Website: lowes
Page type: review-order
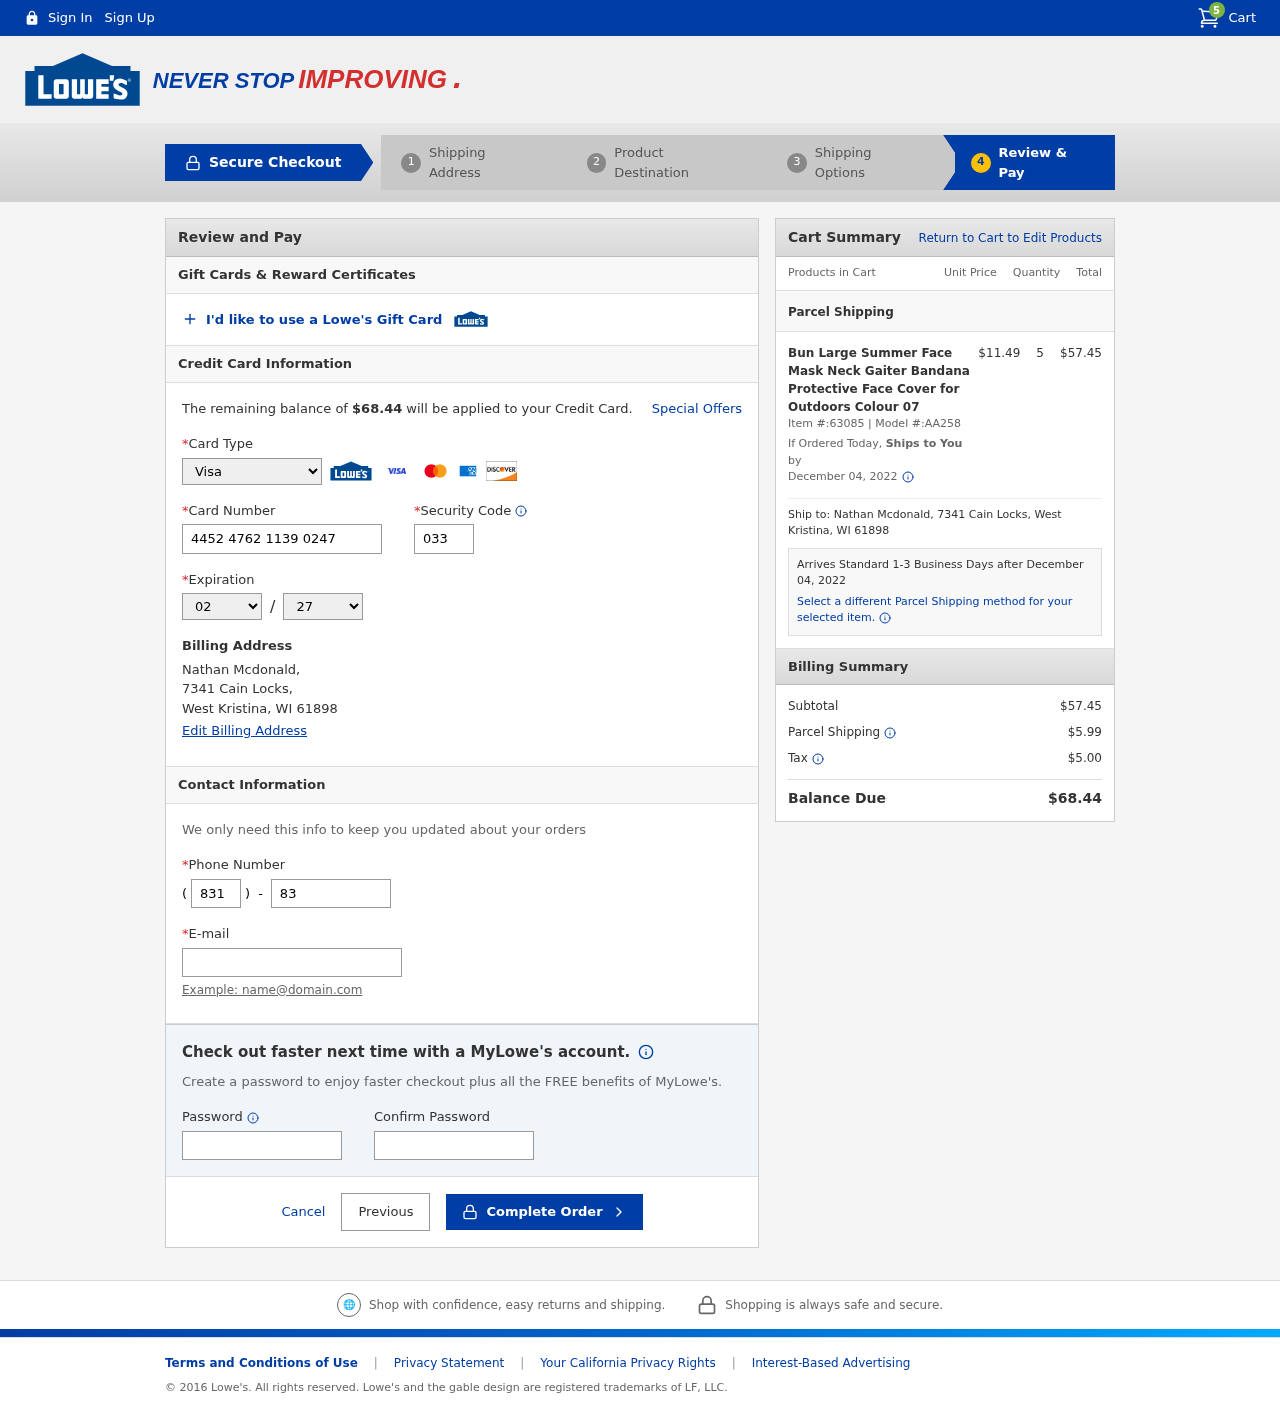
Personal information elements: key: PII_CARD_CVV
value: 033
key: PII_CARD_EXPIRY_MONTH
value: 02
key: PII_CARD_EXPIRY_YEAR
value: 27
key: PII_CARD_NUMBER
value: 4452 4762 1139 0247
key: PII_CARD_TYPE
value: Visa
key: PII_CITY
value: West Kristina
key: PII_EMAIL
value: nathan.mcdonald@gmail.com
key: PII_FULLNAME
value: Nathan Mcdonald,
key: PII_PHONE
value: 8317982806
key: PII_PHONE_AREA
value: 831
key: PII_POSTCODE
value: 61898
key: PII_STATE_ABBR
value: WI
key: PII_STREET
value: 7341 Cain Locks
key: PII_STREET
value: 7341 Cain Locks,
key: PII_FULLNAME2
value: Nathan Mcdonald
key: PII_POSTCODE_FULL
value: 61898
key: PII_CITY_STATE
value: West Kristina, WI
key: PII_CITY_STATE_ZIP
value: West Kristina, WI 61898
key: PII_POSTCODE_NUMERIC
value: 61898
Product elements: key: PRODUCT1_NAME
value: Bun Large Summer Face Mask Neck Gaiter Bandana Protective Face Cover for Outdoors Colour 07
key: PRODUCT1_PRICE
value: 11.49
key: PRODUCT1_QUANTITY
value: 5
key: PRODUCT1_ITEM_NUMBER
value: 63085
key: PRODUCT1_MODEL_NUMBER
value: AA258
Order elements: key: ORDER_NUM_ITEMS
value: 5
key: ORDER_TOTAL
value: $68.44
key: ORDER_SHIPPING_DATE
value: December 04, 2022
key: ORDER_SUBTOTAL
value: $57.45
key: ORDER_SHIPPING_DATE2
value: December 04, 2022
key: ORDER_SUBTOTAL2
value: $57.45
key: ORDER_SHIPPING_COST
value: $5.99
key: ORDER_TAX
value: $5.00